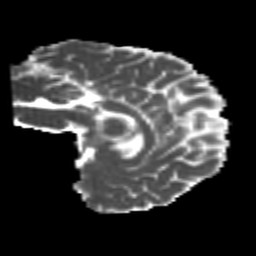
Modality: MD
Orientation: sagittal
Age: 23
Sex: female
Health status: healthy
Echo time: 0.074 s